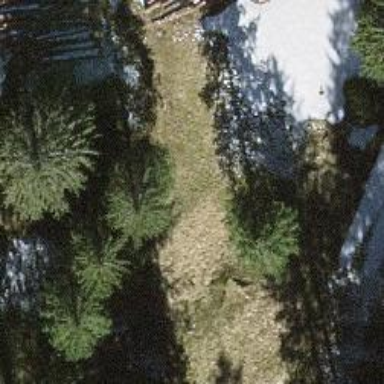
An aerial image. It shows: Nordic ski trail groomed for classic and skating styles.